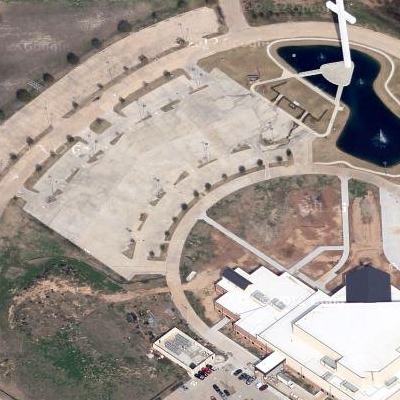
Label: gParking